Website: bh-photo
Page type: billing-address
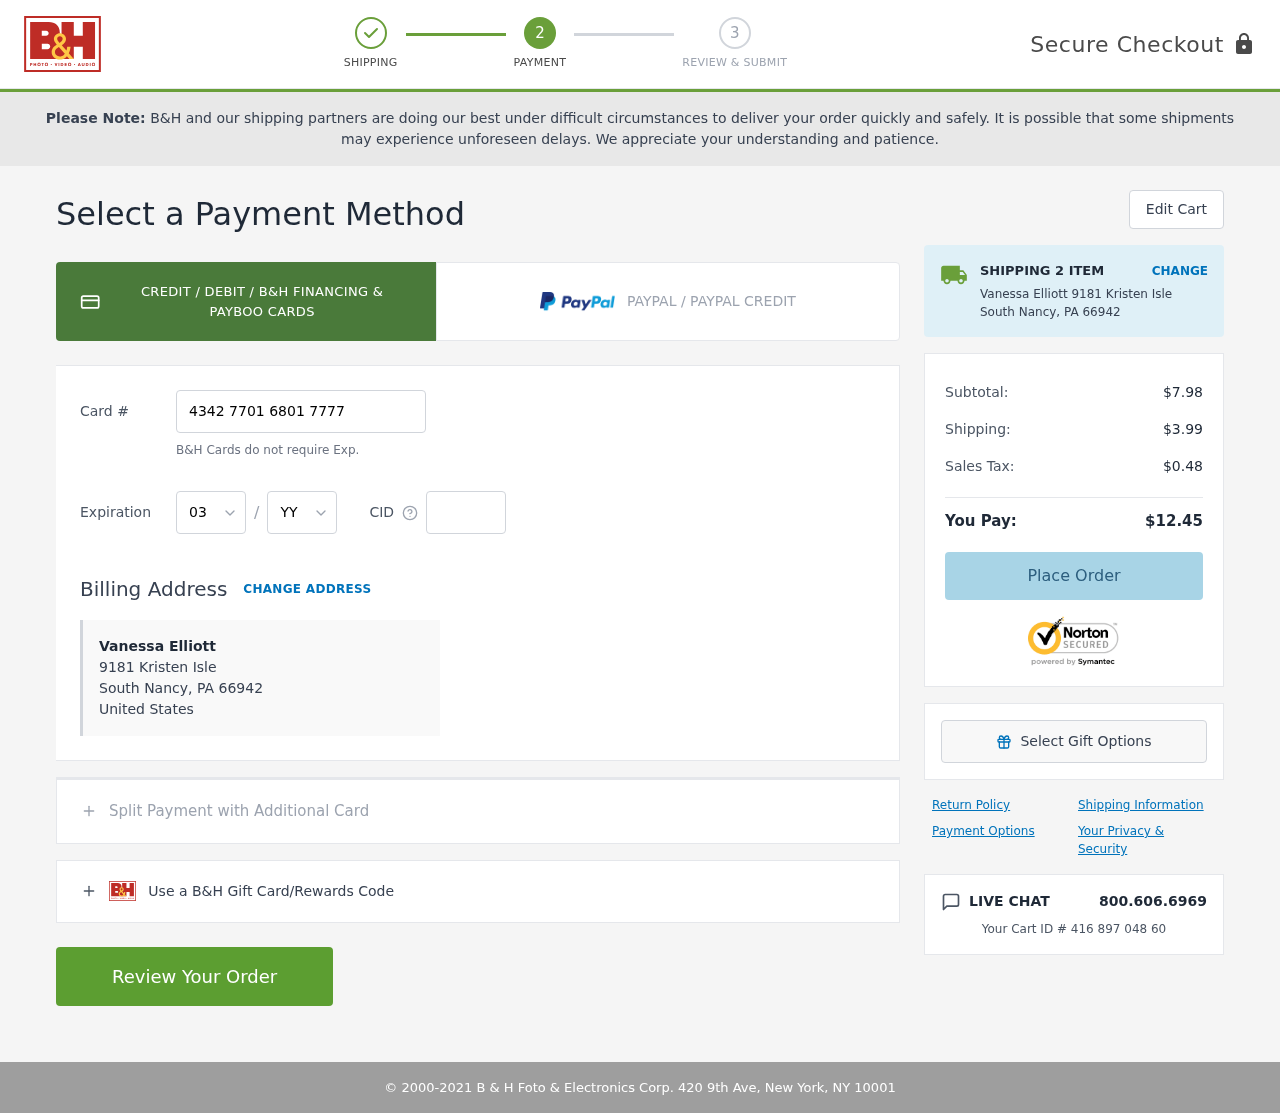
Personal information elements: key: PII_CARD_CVV
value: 973
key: PII_CARD_EXPIRY_MONTH
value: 03
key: PII_CARD_EXPIRY_YEAR
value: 30
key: PII_CARD_NUMBER
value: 4342 7701 6801 7777
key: PII_CITY
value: South Nancy
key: PII_COUNTRY
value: United States
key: PII_FULLNAME
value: Vanessa Elliott
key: PII_POSTCODE
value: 66942
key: PII_STATE_ABBR
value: PA
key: PII_STREET
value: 9181 Kristen Isle
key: PII_FULLNAME2
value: Vanessa Elliott
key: PII_STREET2
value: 9181 Kristen Isle
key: PII_CITY_STATE_ZIP2
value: South Nancy, PA
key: PII_POSTCODE2
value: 66942
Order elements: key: ORDER_NUM_ITEMS
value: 2
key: ORDER_SUBTOTAL
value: $7.98
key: ORDER_SHIPPING_COST
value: $3.99
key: ORDER_TAX
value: $0.48
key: ORDER_TOTAL
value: $12.45
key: ORDER_ID
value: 416 897 048 60